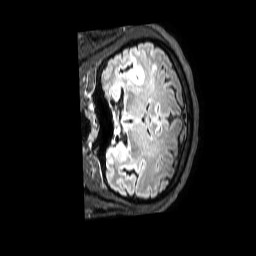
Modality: FLAIR
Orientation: coronal
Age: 39
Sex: male
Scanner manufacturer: philips
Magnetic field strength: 3 T
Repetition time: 4.8 s
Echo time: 0.2926 s